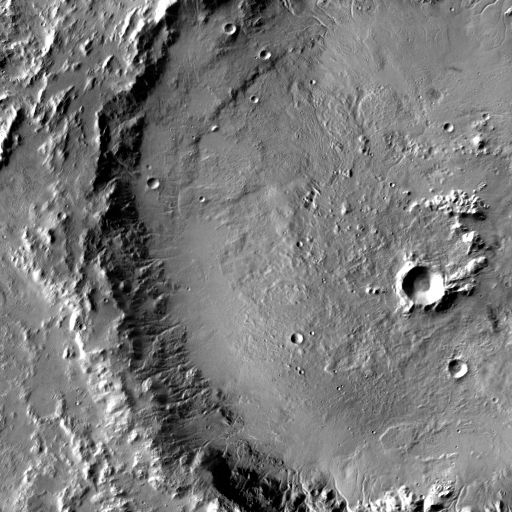
Crater classes present: Background, Other, Buried, Secondary